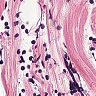
Metastatic tissue present: no